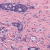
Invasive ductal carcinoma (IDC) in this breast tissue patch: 1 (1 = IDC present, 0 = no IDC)